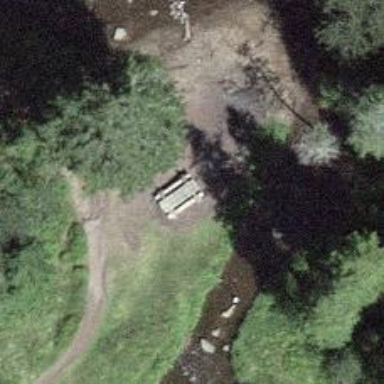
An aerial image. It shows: Picnic table located in leisure land area.